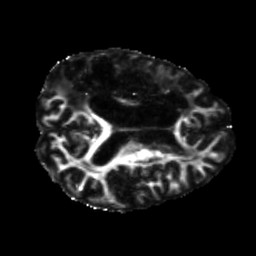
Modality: FA
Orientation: axial
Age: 56
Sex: male
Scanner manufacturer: siemens
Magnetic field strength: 3 T
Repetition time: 5.25 s
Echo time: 0.08 s